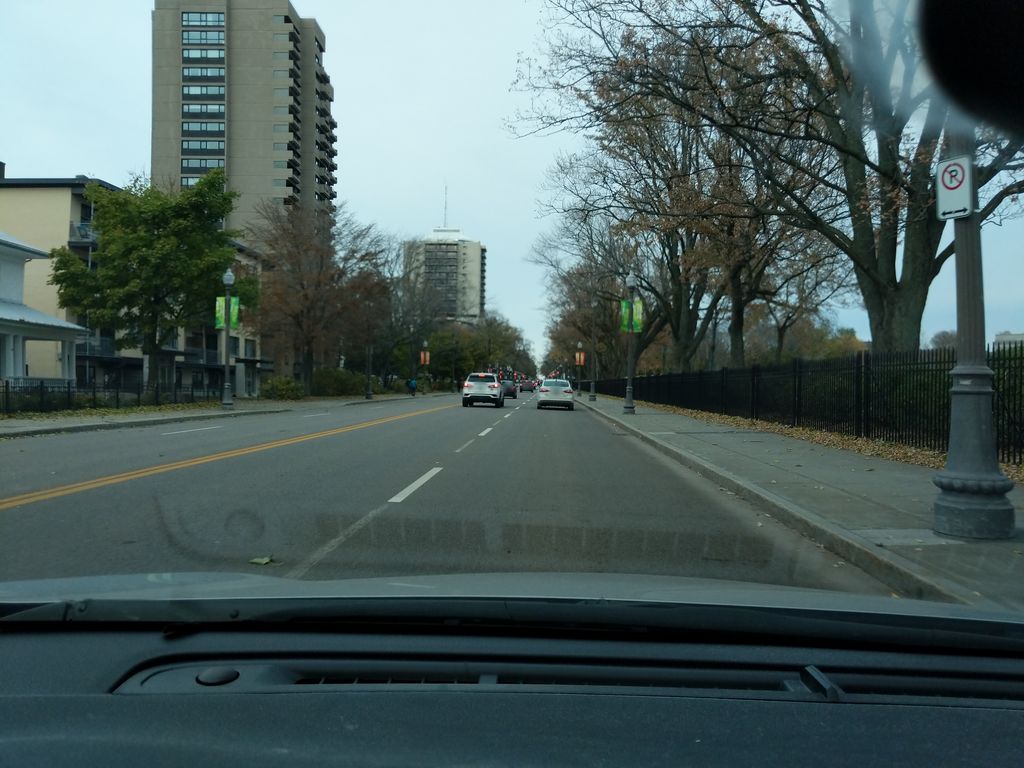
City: quebec_city